Field crop: maize
Growth stage: 1
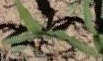
Species: maize